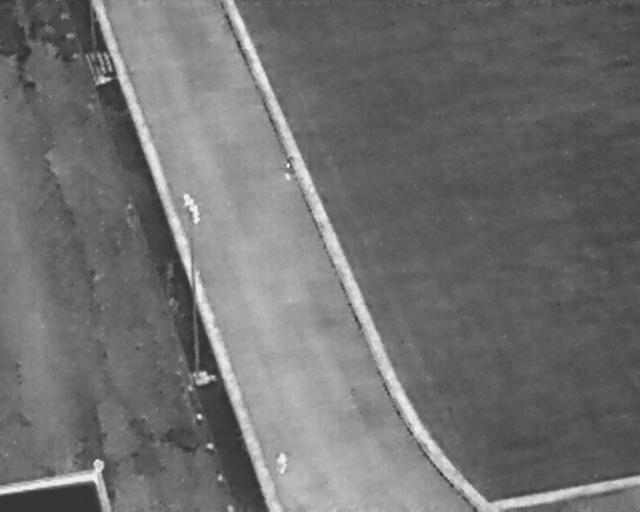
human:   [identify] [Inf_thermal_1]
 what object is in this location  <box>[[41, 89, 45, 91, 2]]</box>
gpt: <ref>1 medium person at the bottom</ref>

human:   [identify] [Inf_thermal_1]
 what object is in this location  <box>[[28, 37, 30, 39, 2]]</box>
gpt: <ref>1 medium person at the left</ref>